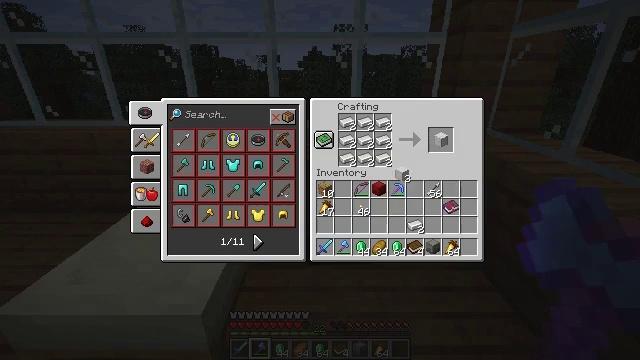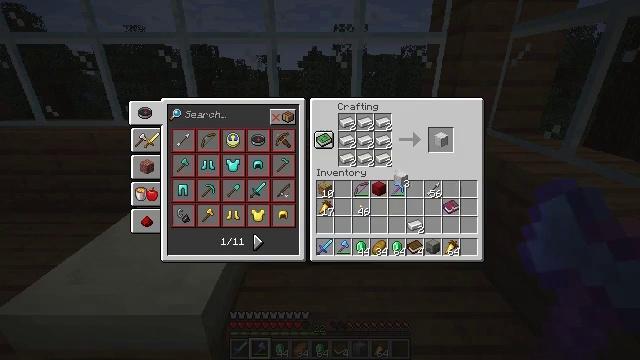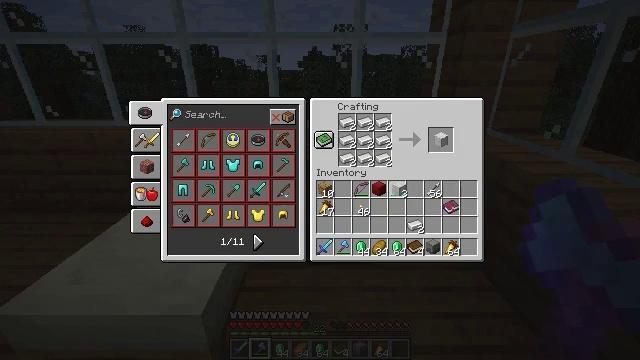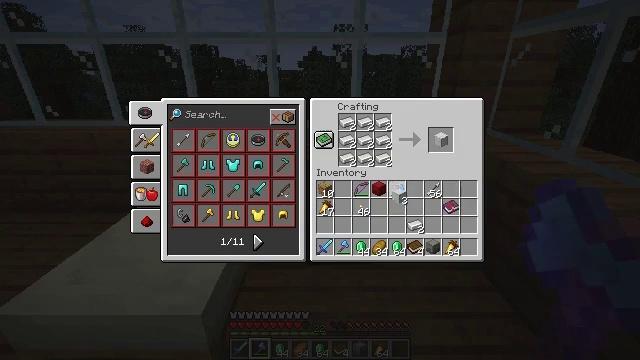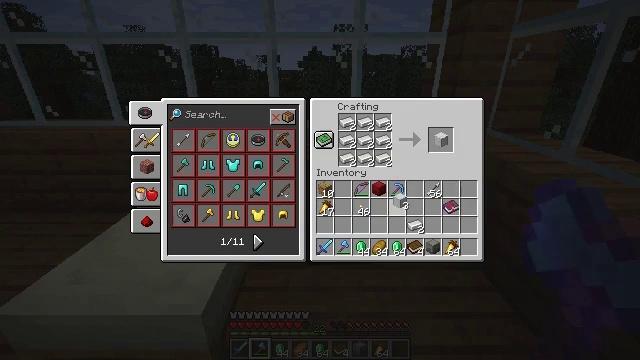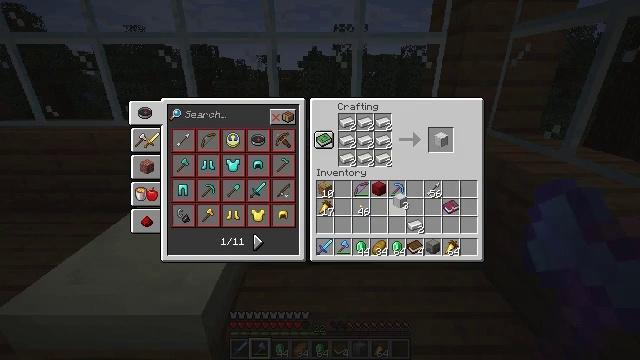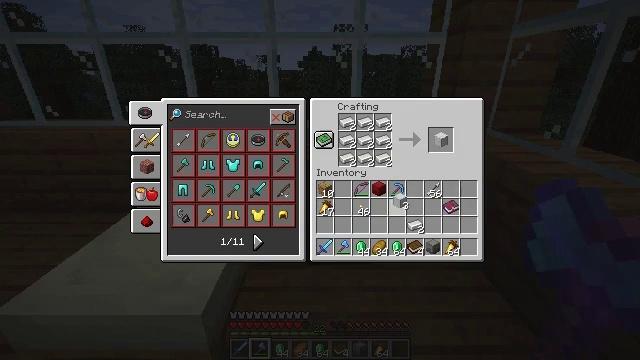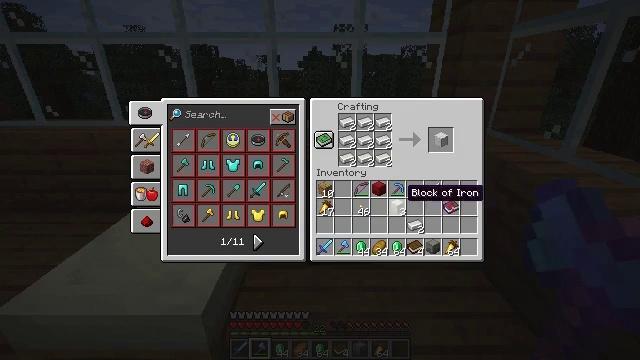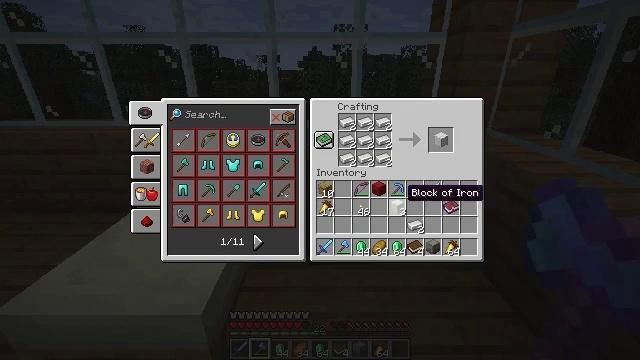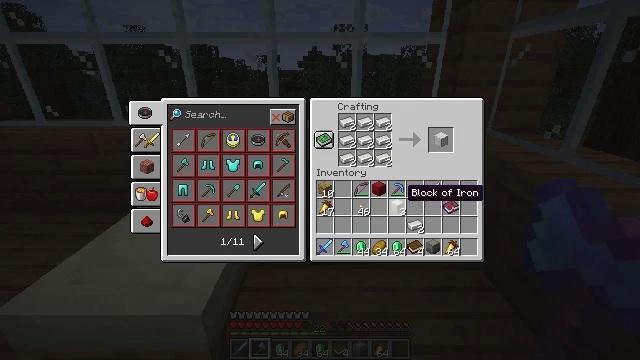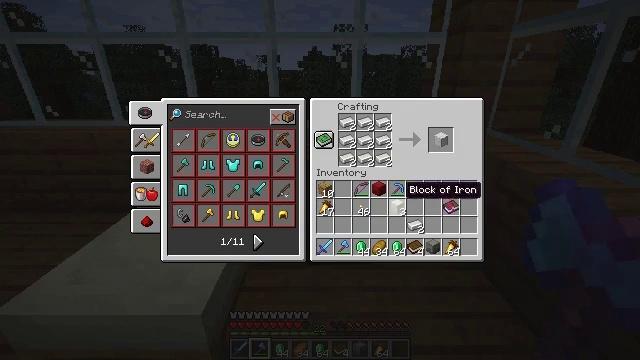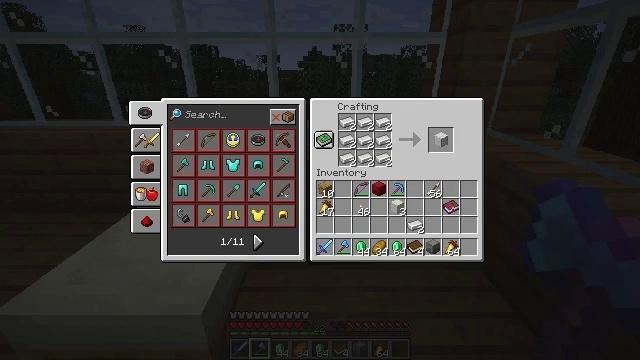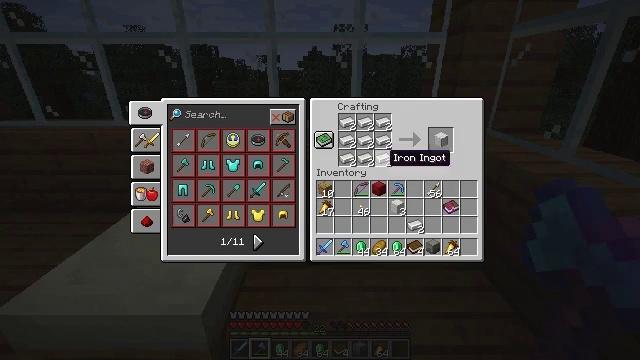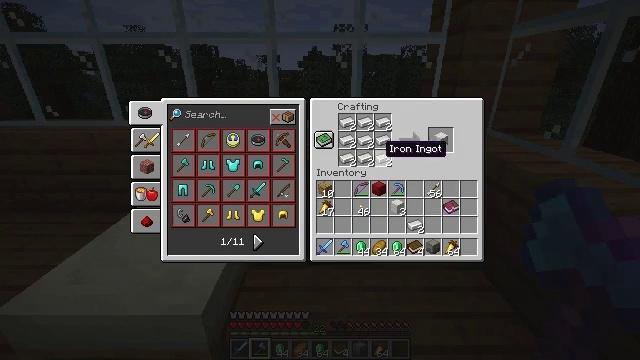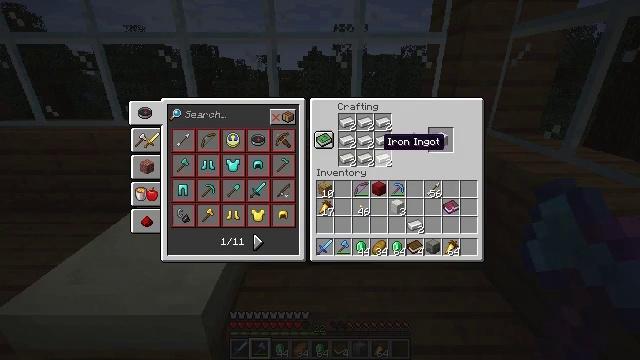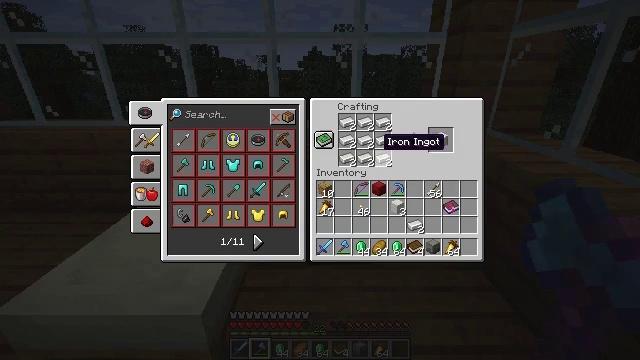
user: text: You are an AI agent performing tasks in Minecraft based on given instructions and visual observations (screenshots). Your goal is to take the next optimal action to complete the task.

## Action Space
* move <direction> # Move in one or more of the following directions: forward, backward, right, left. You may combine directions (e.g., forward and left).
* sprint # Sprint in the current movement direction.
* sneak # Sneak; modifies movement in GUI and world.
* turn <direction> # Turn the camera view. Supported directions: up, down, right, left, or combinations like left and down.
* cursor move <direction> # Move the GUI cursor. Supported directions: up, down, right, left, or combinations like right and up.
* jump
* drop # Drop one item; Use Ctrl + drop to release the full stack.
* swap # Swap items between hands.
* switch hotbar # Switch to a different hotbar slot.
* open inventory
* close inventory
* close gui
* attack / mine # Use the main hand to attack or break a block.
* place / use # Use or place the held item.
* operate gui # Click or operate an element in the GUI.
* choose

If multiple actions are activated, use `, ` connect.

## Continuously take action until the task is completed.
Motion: motion action
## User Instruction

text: Open the crafting table and craft an anvil with iron components.
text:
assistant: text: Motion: open gui
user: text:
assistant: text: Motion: cursor move down
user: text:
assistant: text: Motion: cursor move down
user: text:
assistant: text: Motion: operate gui
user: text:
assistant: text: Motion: operate gui
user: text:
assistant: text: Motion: operate gui
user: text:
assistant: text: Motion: no_op
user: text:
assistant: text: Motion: no_op
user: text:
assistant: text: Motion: no_op
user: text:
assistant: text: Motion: no_op
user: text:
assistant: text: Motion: cursor move left and up
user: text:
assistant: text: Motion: sneak, cursor move up
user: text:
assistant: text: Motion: sneak, cursor move up
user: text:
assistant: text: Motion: sneak, cursor move up
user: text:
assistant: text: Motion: sneak
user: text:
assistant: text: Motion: sneak, operate gui
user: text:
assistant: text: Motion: sneak, operate gui
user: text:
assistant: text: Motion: sneak, operate gui
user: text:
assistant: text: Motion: sneak
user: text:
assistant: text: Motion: sneak
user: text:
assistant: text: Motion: sneak, operate gui
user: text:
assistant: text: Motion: sneak, cursor move left, operate gui
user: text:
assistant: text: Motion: sneak, cursor move left, operate gui
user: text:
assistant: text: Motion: sneak, operate gui
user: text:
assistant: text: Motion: sneak, operate gui
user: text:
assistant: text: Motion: sneak, operate gui
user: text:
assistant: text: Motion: sneak, cursor move up
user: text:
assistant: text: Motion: sneak
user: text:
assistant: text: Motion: sneak
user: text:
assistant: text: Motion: sneak, cursor move right